Question: I'm experiencing a problem with the following code:
HTML:
'''
<body>
<div class="bs-example">
<nav role="navigation" class="navbar navbar-default">
<!-- Brand and toggle get grouped for better mobile display -->
<div class="navbar-header">
<button type="button" data-target="#navbarCollapse" data-toggle="collapse" class="navbar-toggle">
<span class="sr-only">Toggle navigation</span>
<span class="icon-bar"></span>
<span class="icon-bar"></span>
<span class="icon-bar"></span>
</button>
<a href="#" class="navbar-brand">Brand</a>
</div>
<!-- Collection of nav links and other content for toggling -->
<div id="navbarCollapse" class="collapse navbar-collapse">
<ul class="nav navbar-nav">
<li class="active"><a href="#">Home</a></li>
<li><a href="#">About-Us</a></li>
<li><a href="#">Portfolio</a></li>
<li><a href="#">Contact-Us</a></li>
</ul>
<ul class="nav navbar-nav navbar-right">
<li><a href="#">Login</a></li>
</ul>
</div>
</nav>
</div>
<div class="showcase">
<div class="col-xs-12 showcase-container">
<img src="media/tumblr_kx21pqsQBo1qaj2pio1_1280.jpg" width="1500" class="col-xs-12 showcase-img alt=""/>"
<div class="carousel-caption showcase-title">
<h1> Welcome to the Site </h1>
</div>
</div>
</div>
'''
CSS:
'''
.navbar-default
{
margin-bottom: 0;
}
.showcase-container {
padding-left: 0;
padding-right: 0;
}
.showcase-img {
padding-left: 0;
padding-right: 0;
}
.showcase-title {
margin: 0 auto;
height: 320px;
}
'''
My problem is that, when I'm trying to centre the carousel caption, I'm setting the margin at the bottom and I'm able to achieve the proper effect. Now, when I resize the page, the text is moving off the screen and not resizing. Another issue comes when I want to set a background with opacity and the background is including the margin used for spacing. All of this is a dead giveaway that I'm doing something wrong, but I'm not sure how I should re-structure my code. Any help is most appreciated.
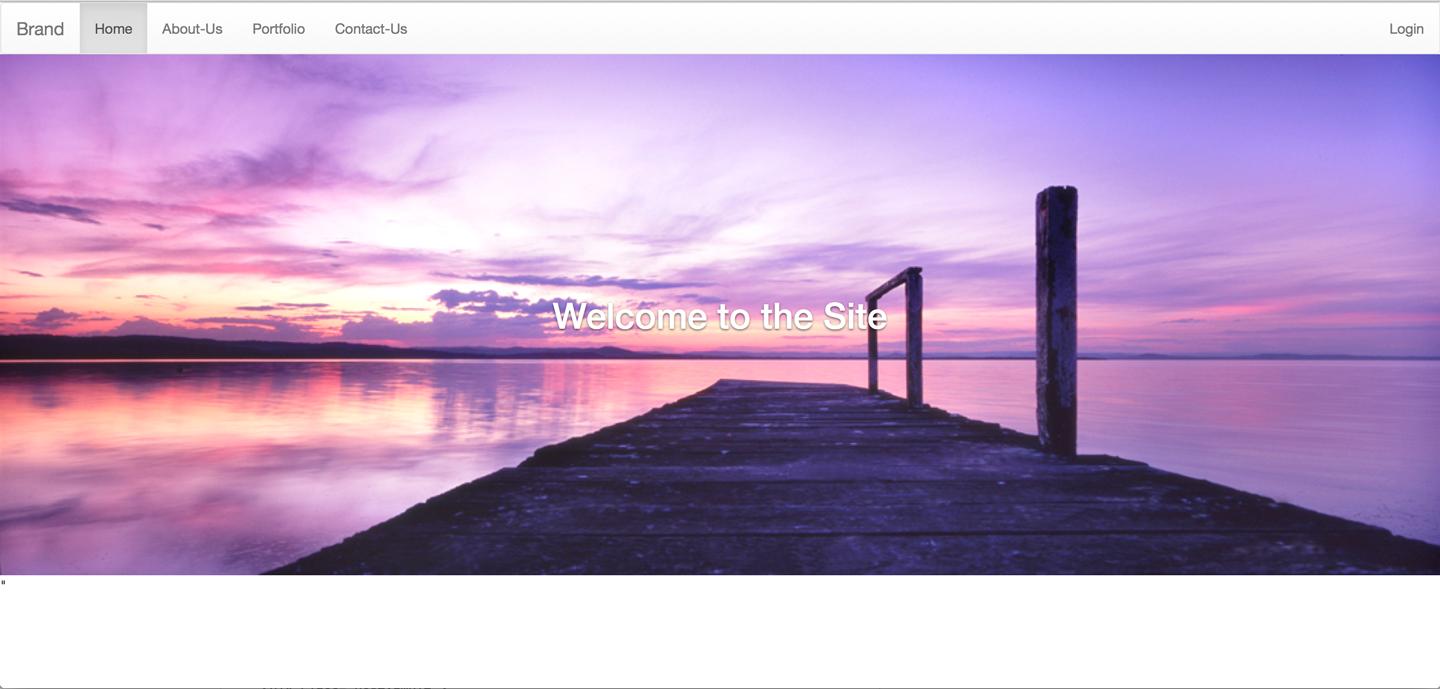
Answer: The problem is that the height of '.showcase-title' is set to 320px and '.showcase-title' is set to be absolutely positioned to the bottom of your image container. When you resize the browser, the image gets smaller but '.showcase-title' doesn't. Set '.showcase-title''s height to 100% and it should fix the problem.